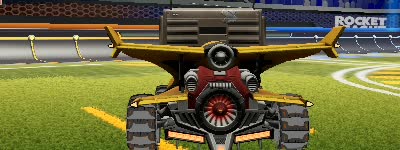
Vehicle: aftershock